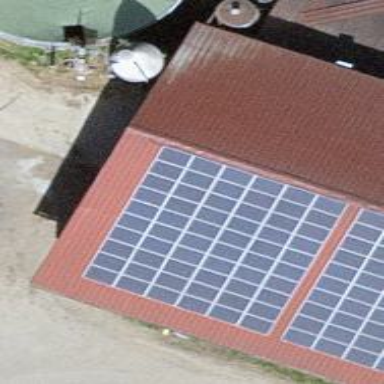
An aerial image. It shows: Solar photovoltaic panel generator.